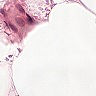
Metastatic tissue present: no